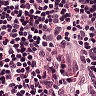
Metastatic tissue present: no